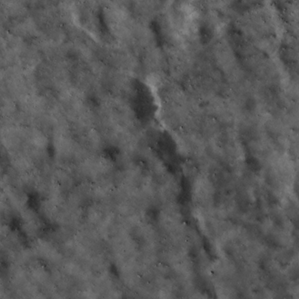
Label: non_frost